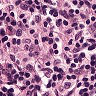
Metastatic tissue present: no